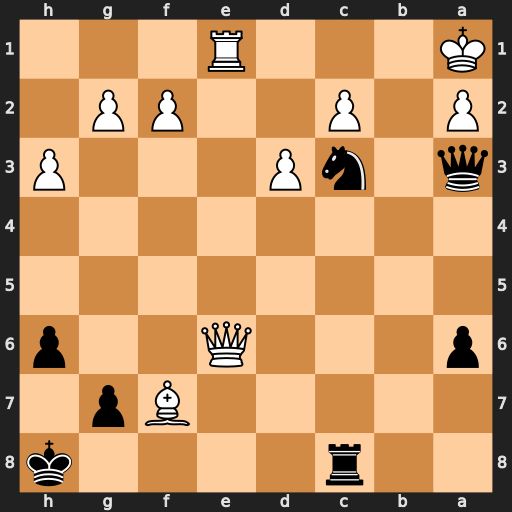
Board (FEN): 2r4k/5Bp1/p3Q2p/8/8/q1nP3P/P1P2PP1/K3R3
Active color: b
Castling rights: -
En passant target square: -
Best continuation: Rb8 Qb3 Rxb3